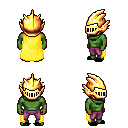
a pixel art fantasy rpg character, male body template, orc, green skin, yellow cape, magenta pants, red short bangs hairstyle, gold helm, black slippers, four views (front, back, left, right), 2x2 character sprite sheet, small pixel art, hard edges, no anti-aliasing